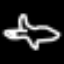
Label: airplane